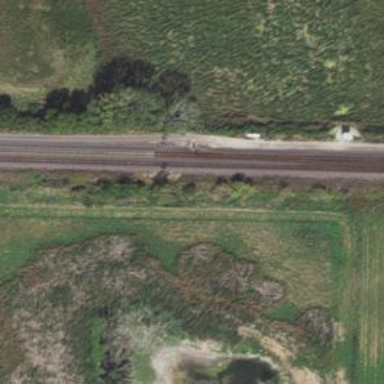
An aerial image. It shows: Railway track.